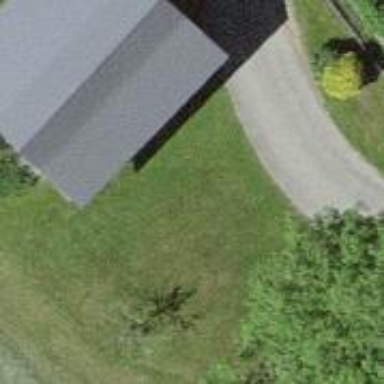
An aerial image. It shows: Rural barn.